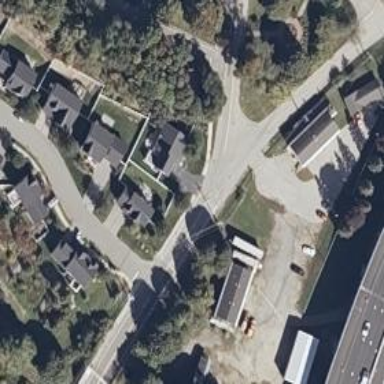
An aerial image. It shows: Residential road with asphalt surface. There is sidewalk on the left side.